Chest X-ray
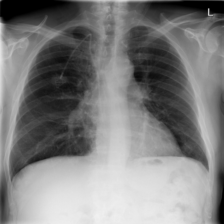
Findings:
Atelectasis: negative
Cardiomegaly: negative
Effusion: negative
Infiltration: positive
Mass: negative
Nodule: negative
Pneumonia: negative
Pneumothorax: negative
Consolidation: negative
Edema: negative
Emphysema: negative
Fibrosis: negative
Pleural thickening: negative
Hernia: negative